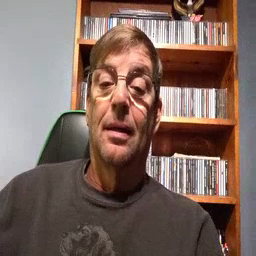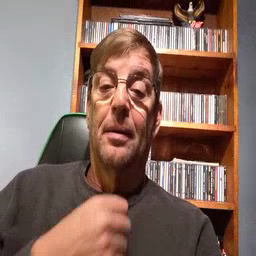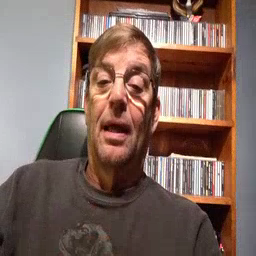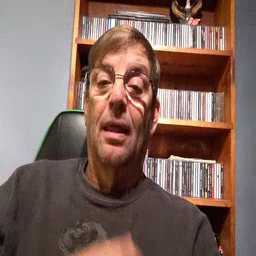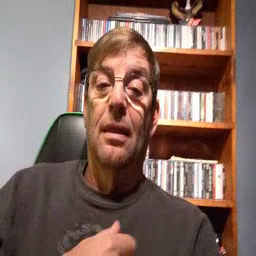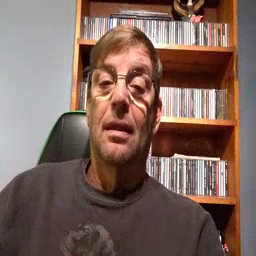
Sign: bath